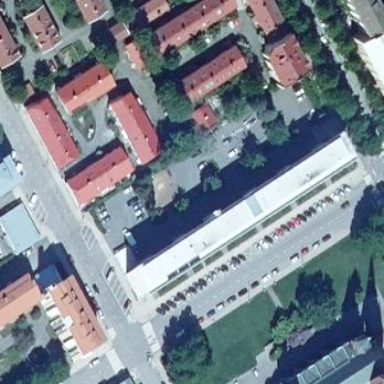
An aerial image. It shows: Apartment building with skillion roof shape.